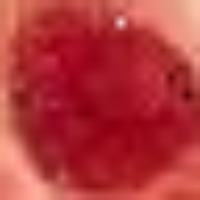
Label: prophase